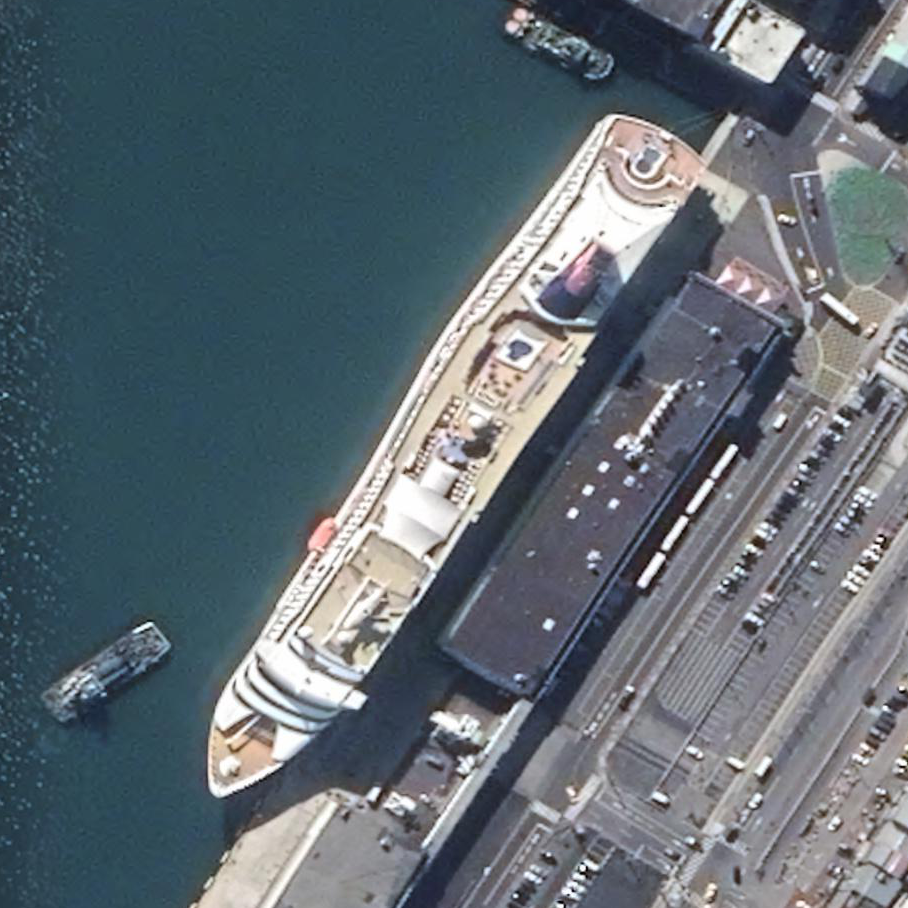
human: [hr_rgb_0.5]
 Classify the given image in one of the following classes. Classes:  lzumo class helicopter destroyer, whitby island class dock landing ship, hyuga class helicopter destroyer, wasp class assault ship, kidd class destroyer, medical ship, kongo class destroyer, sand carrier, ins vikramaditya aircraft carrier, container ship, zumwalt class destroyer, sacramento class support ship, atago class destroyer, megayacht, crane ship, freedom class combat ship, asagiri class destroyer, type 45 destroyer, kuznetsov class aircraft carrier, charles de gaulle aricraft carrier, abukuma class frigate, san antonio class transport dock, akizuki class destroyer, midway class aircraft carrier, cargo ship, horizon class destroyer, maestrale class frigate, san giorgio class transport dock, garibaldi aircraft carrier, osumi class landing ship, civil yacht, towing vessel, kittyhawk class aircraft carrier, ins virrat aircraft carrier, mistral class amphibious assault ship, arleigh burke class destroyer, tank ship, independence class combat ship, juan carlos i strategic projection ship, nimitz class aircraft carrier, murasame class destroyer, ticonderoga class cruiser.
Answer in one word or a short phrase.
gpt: Megayacht